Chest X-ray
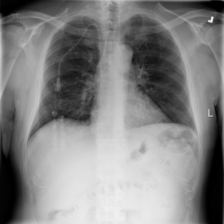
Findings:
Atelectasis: negative
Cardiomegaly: negative
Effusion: negative
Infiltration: negative
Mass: negative
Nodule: negative
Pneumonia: negative
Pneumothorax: negative
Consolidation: negative
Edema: negative
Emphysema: negative
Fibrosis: negative
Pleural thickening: negative
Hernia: negative